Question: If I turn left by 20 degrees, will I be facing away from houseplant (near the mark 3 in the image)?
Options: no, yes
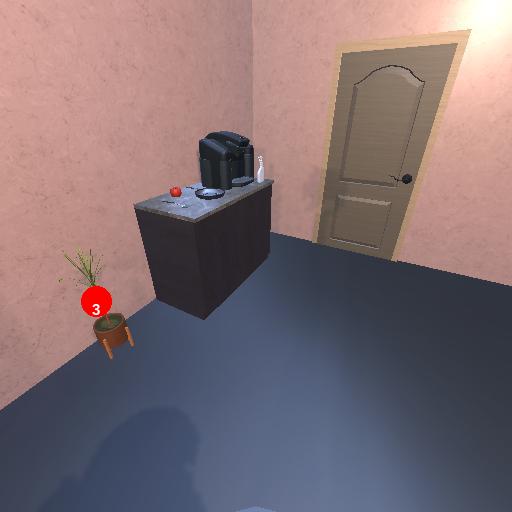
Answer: no